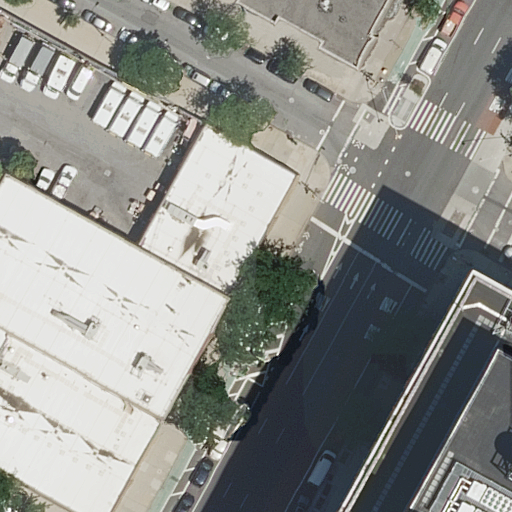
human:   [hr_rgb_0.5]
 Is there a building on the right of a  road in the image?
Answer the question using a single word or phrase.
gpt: yes

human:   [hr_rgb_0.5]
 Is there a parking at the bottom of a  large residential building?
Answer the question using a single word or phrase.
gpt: yes

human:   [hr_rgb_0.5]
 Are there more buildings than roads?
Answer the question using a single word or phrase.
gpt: no

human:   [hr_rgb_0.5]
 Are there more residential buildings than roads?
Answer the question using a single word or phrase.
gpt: no

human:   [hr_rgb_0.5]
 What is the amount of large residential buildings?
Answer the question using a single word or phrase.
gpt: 3

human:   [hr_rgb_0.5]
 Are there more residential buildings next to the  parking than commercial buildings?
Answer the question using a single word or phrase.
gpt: yes

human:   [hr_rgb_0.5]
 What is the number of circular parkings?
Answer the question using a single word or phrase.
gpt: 0

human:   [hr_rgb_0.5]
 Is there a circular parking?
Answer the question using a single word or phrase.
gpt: no

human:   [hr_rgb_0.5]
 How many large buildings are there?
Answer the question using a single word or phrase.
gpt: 3

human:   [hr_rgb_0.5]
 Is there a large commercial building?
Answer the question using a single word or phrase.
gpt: no

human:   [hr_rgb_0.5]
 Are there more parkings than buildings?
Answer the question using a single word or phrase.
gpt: no

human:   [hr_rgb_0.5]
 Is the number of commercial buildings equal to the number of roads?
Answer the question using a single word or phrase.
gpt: no

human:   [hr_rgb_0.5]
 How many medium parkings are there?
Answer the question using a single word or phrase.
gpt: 0

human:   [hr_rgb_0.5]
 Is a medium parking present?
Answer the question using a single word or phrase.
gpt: no

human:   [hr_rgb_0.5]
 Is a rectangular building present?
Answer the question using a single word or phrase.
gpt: yes

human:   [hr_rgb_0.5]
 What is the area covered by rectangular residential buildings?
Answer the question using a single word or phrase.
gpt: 830m2

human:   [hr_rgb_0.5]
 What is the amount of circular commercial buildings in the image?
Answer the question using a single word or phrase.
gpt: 0

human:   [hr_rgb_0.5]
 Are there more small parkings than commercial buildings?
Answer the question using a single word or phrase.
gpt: no

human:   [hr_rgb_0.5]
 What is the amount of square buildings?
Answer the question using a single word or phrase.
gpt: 0

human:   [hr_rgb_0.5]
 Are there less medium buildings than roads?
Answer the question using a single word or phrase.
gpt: yes

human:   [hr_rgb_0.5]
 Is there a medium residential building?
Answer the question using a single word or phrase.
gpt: no

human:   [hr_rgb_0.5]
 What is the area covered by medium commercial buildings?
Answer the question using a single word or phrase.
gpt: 0m2

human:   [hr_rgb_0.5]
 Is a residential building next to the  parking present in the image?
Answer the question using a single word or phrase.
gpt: yes

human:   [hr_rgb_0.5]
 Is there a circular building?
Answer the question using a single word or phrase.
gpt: no

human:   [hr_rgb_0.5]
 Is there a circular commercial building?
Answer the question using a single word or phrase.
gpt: no

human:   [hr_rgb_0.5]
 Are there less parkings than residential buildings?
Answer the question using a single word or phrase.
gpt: yes

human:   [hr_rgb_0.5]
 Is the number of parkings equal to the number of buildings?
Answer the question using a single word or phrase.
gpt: no

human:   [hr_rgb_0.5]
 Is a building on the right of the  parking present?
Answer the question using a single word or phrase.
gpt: yes

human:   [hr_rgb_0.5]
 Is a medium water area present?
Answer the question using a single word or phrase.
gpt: no

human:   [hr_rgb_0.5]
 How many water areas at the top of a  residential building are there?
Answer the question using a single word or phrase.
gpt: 0

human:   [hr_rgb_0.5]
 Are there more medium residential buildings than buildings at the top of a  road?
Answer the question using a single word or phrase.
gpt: no

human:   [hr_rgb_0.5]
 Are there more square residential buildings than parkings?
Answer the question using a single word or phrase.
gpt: no

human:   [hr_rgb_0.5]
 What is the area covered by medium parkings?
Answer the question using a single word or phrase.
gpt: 0m2

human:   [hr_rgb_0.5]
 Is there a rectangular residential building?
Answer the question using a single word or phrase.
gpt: yes

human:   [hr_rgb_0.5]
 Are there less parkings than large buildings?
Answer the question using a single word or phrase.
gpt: yes

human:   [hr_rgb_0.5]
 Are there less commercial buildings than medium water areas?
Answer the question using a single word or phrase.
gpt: no